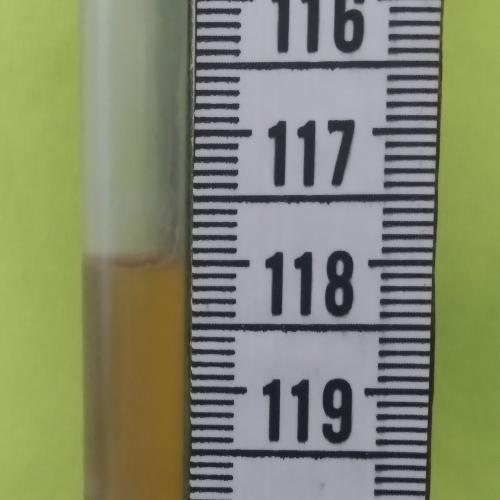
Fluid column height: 118.0 cm